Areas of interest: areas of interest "Library"
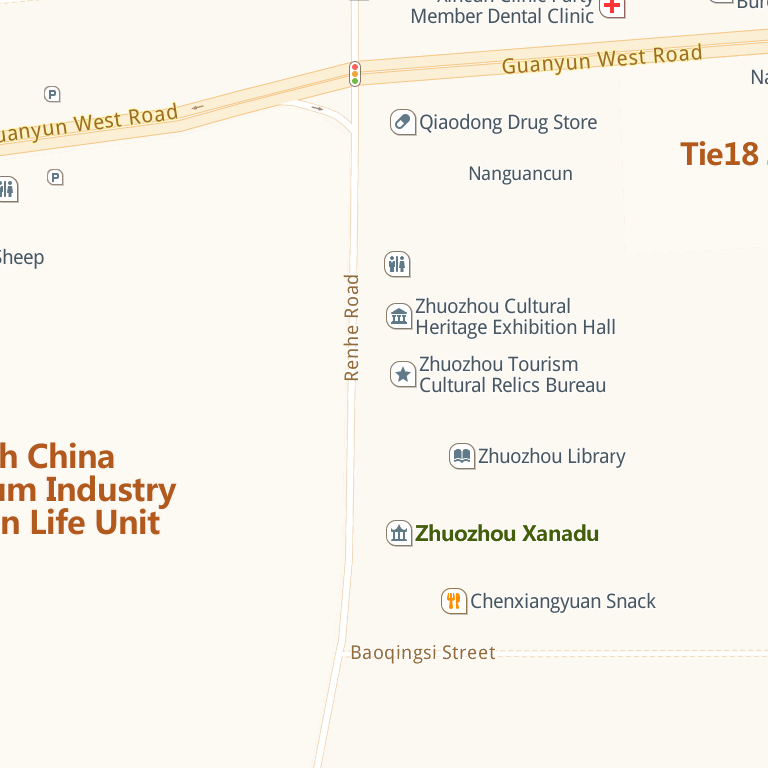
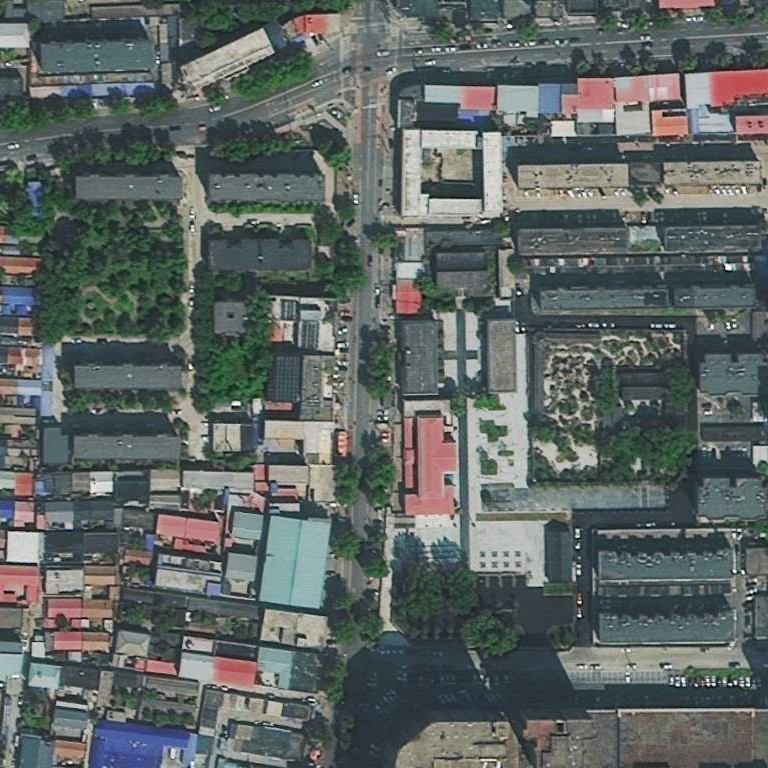